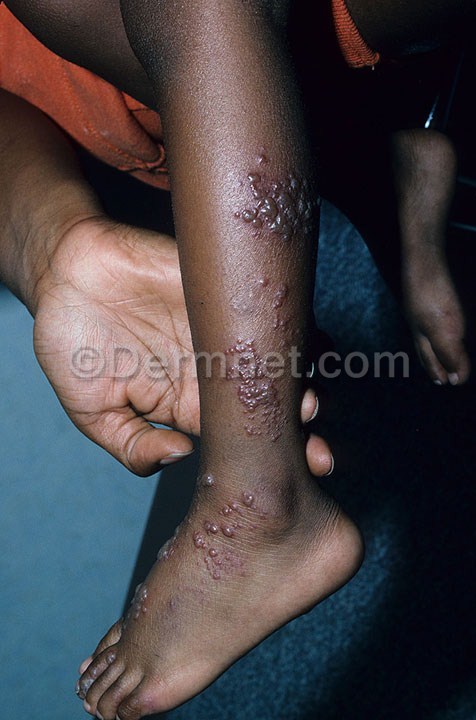
Disease: Warts Molluscum and other Viral Infections